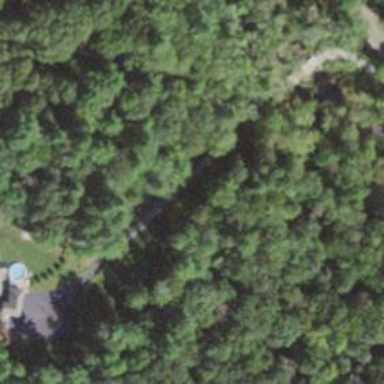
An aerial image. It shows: Residential driveway serving as service road.